Field crop: maize
Growth stage: 2
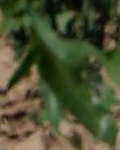
Species: maize